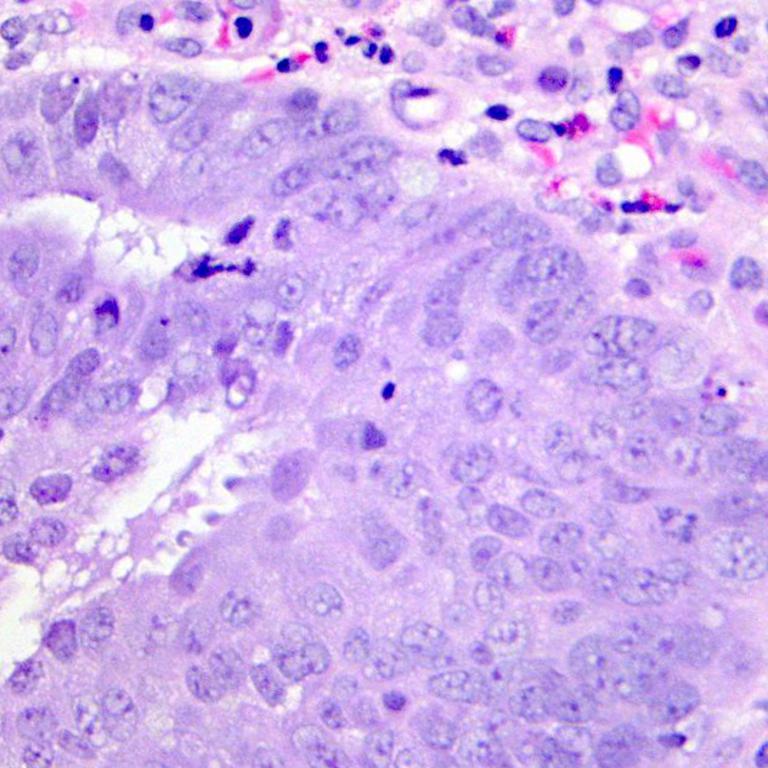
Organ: colon
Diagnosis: adenocarcinomas